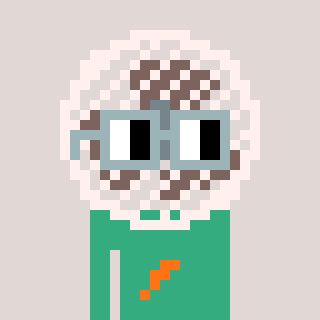
a pixel art character with square dark gray glasses, a fan-shaped head and a teal-colored body on a warm background